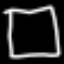
Label: square